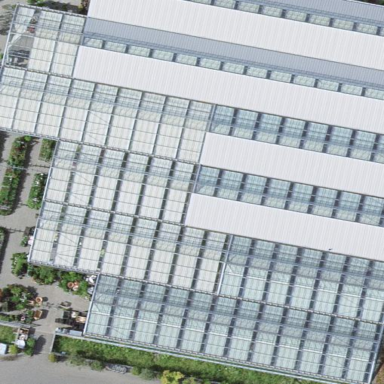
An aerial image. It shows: Building that serves as garden center.